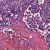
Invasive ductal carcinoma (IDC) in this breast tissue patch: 1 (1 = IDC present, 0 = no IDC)